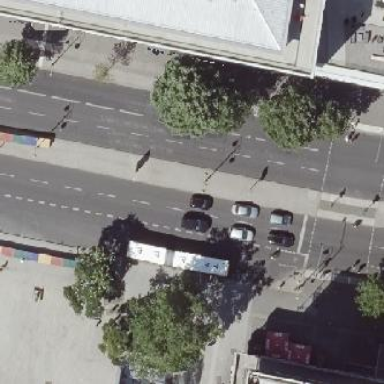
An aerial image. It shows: Traffic island.